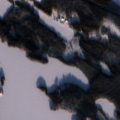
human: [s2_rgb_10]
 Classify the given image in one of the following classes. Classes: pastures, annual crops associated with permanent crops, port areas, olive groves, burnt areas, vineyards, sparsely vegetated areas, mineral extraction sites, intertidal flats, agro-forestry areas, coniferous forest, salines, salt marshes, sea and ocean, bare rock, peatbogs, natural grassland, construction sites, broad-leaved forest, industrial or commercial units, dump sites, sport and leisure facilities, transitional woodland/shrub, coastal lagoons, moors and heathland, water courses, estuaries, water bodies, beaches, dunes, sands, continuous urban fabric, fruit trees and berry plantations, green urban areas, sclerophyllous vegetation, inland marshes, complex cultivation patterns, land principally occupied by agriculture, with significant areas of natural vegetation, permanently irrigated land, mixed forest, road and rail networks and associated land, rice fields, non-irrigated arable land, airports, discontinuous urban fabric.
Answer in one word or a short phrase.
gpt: non-irrigated arable land, coniferous forest, mixed forest, water bodies